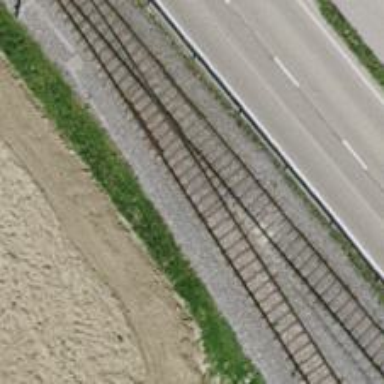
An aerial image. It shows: Single-track railway siding with electrified contact lines.